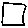
Label: square